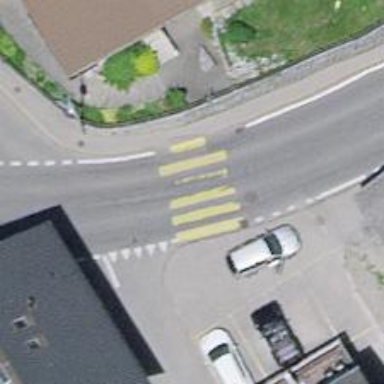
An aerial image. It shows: Zebra crossing on the road.